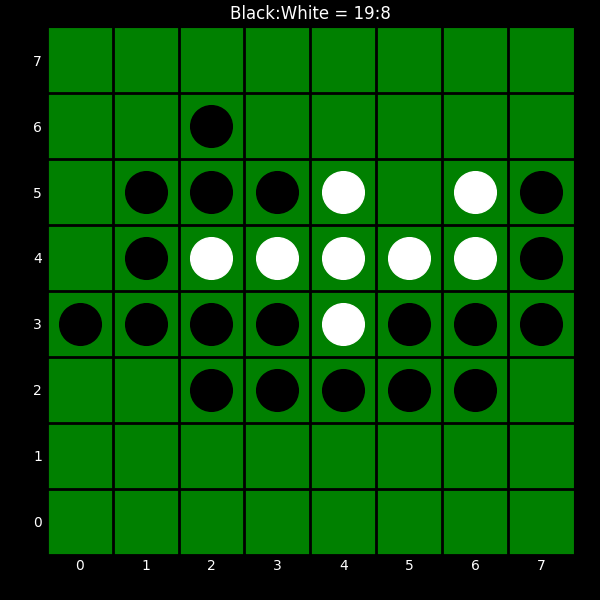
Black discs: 19
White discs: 8